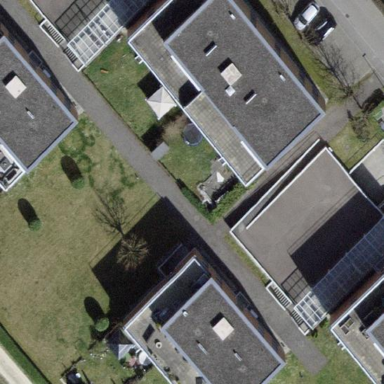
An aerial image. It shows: Flat-roofed building.